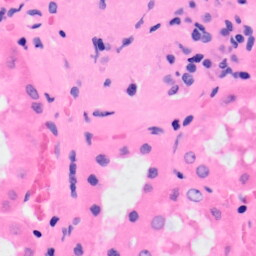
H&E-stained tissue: Kidney